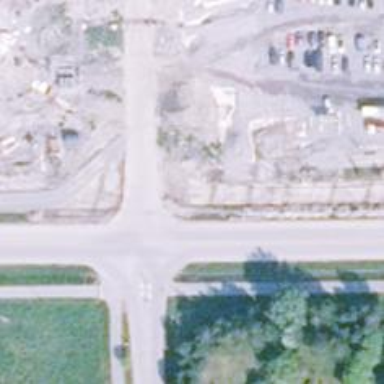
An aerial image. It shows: Uncontrolled road crossing with pedestrian island.